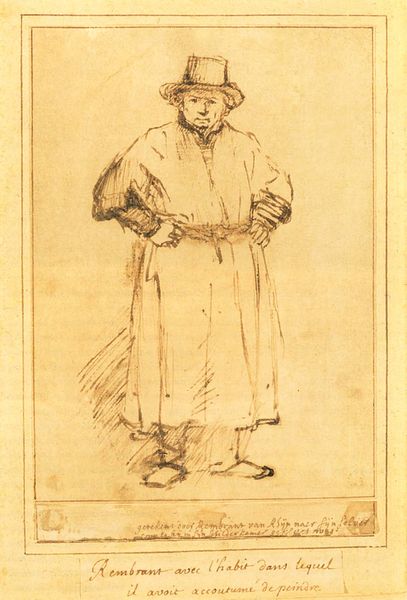
Titel: Selbstbildnis in ganzer Figur
Künstler: Harmensz van Rijn Rembrandt
Institution: Amsterdam, Het Rembrandthuis
Schlagwörter: dunkel, mann, umhang, gelb, ocker, sand, braun, hell, hut, skizze, zeichnung, gürtel, beige, zylinder, bart, arme, augen, lang, rahmen, rembrandt, stehen, bildnis, porträt, kutte, mantel, füße, schrift, papier, man, schuhe, vergilbt, sepia, hands, hat, belt, collar, dick, dress, einfach, face, france, nose, old, portrait, robe, yellow, print, brown, tusche, schraffur, text, beschriftung, tinte, französich, hand, hüfte, aufgestützt, peasant, eyes, feet, view, drawing, paper, gelblich, look, shadow, coat, mouth, etching, graphic, illustration, outline, sketch, stemmen, boots, french, writing, rembrant, arms, cloak, ink, dull, gebäugt, shoes, stämmen, pencil, rain, legs, finger, book, slippers, dutch, heat, rich, page, standing, angry, position, outfit, barefoot, center, socks, stern, caption, rembrand, akimbo, yellowed, card, elbow, idk, elbows, waist, trench coat, mna, chabir, raincoat, pout, bauet, black hat, hände in die hüften stämmen, leaflet, hnads, gard, trench coa, eyeys, 사람, 남자, 옛날, 옛날종이, 벨트, 기념, unemotional, freezed, sleepers, untidy, begium, serlbstbewusst